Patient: sex M, age 58
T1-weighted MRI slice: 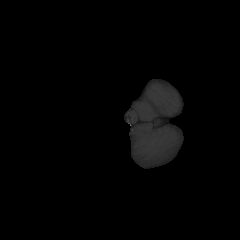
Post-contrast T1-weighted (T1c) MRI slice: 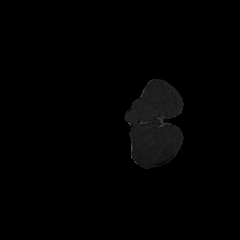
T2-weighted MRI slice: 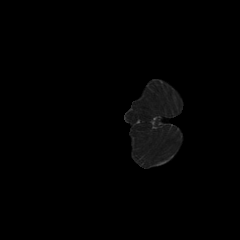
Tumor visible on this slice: no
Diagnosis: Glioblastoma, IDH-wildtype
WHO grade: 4